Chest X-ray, PA view. Patient: 18 years old, sex M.
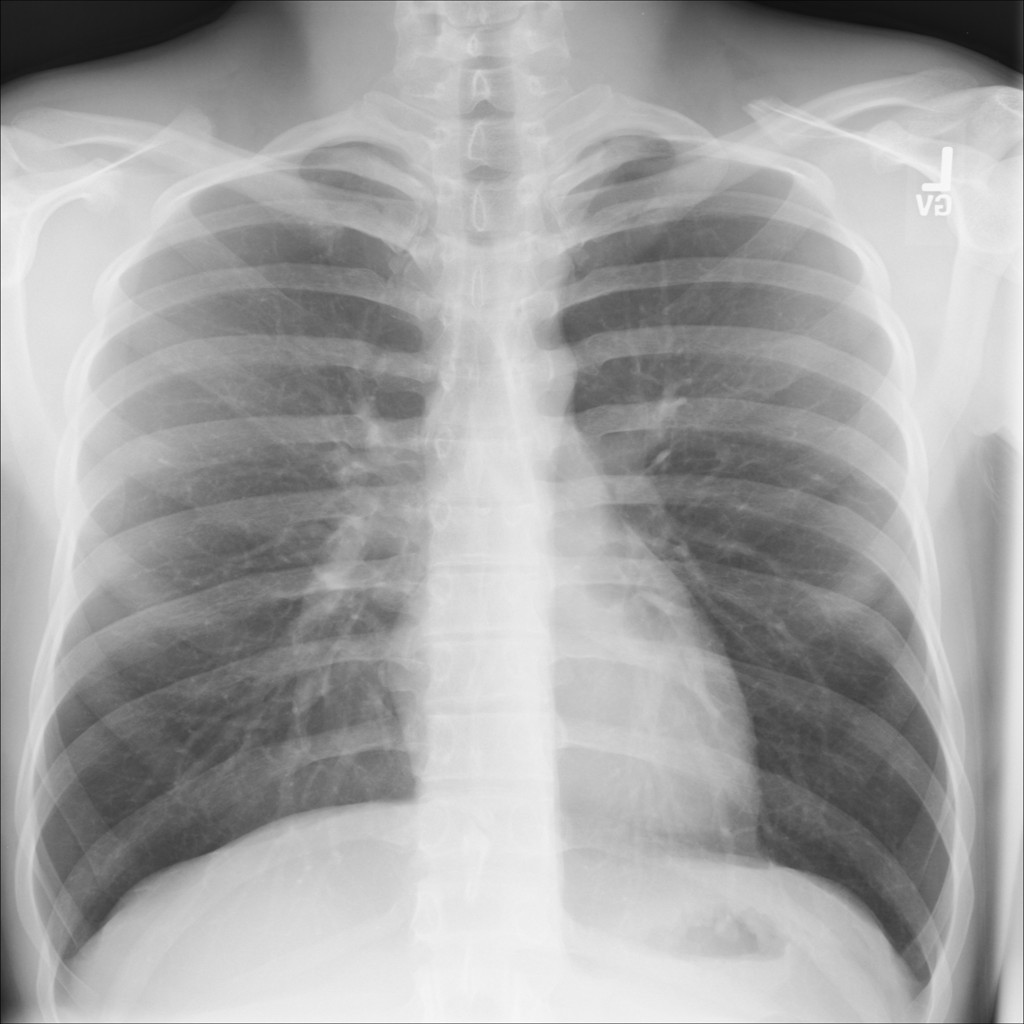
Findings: No Finding